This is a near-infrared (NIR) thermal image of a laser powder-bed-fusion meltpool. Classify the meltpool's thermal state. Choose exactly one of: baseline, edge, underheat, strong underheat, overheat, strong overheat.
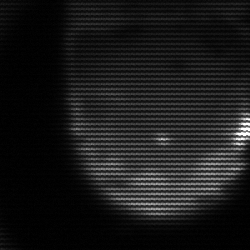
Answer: edge